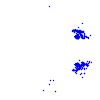
Particle: kaon